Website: walmart
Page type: review-order
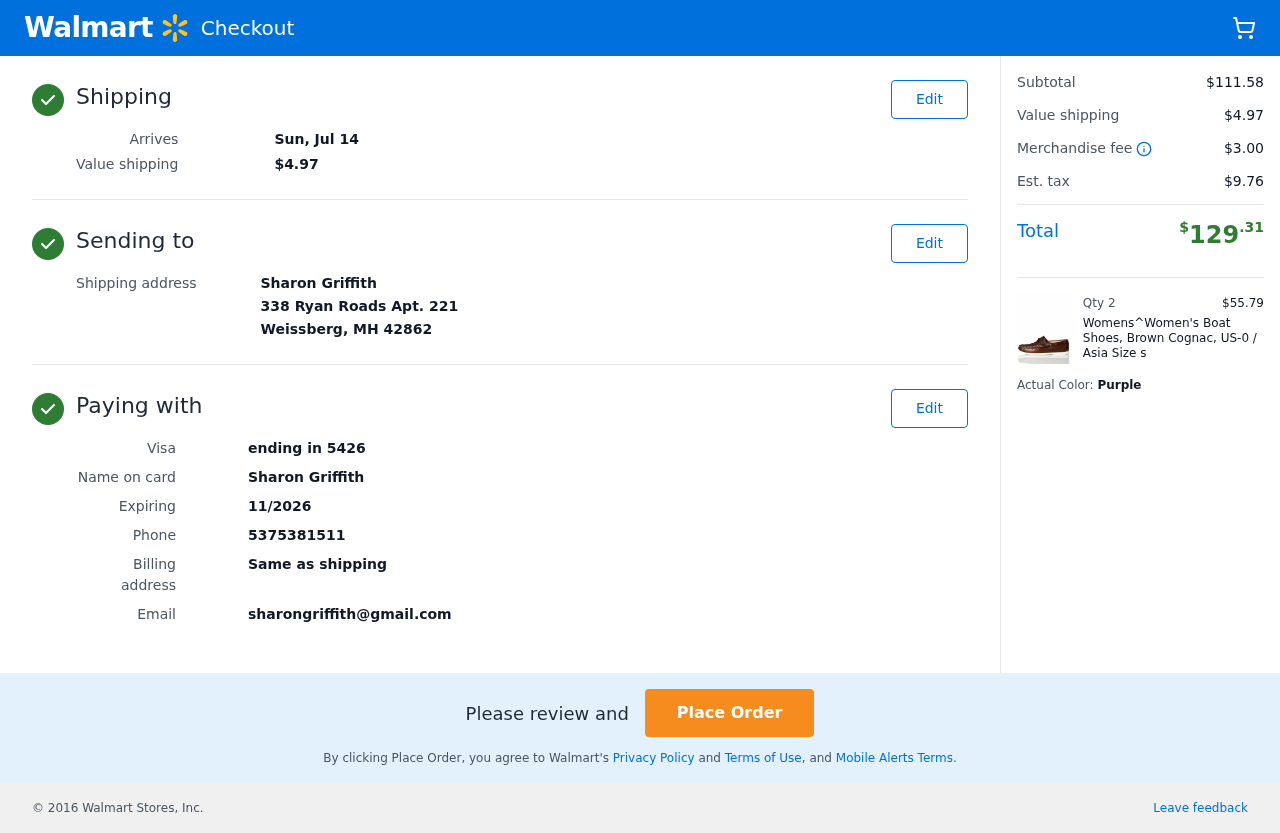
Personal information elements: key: PII_CARD_LAST4
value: ending in 5426
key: PII_CARD_TYPE
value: Visa
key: PII_CITY_STATE_ZIP
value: Weissberg, MH 42862
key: PII_EMAIL
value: sharongriffith@gmail.com
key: PII_FULLNAME
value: Sharon Griffith
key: PII_PHONE
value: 5375381511
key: PII_STREET
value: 338 Ryan Roads Apt. 221
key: PII_FULLNAME2
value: Sharon Griffith
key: PII_CARD_EXPIRY
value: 11/2026
Product elements: key: PRODUCT1_NAME
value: Womens^Women's Boat Shoes, Brown Cognac, US-0 / Asia Size s
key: PRODUCT1_PRICE
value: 55.79
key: PRODUCT1_QUANTITY
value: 2
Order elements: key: ORDER_DELIVERY_DATE
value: Sun, Jul 14
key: ORDER_SHIPPING_COST
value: $4.97
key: ORDER_SUBTOTAL
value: $111.58
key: ORDER_MERCHANDISE_FEE
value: $3.00
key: ORDER_TAX
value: $9.76
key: ORDER_TOTAL
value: $129.31